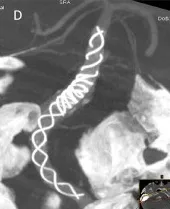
Angiography during the operation. (D) Postoperative Dyna-CT showed that the two flow diverters were satisfactorily open.
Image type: radiology (ct)